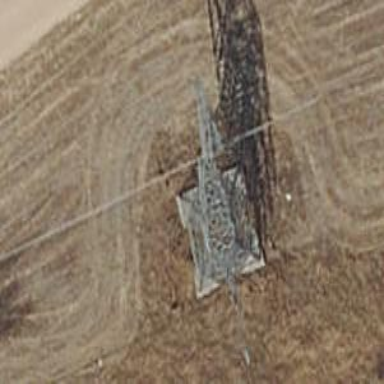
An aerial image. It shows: Lattice structure tower.